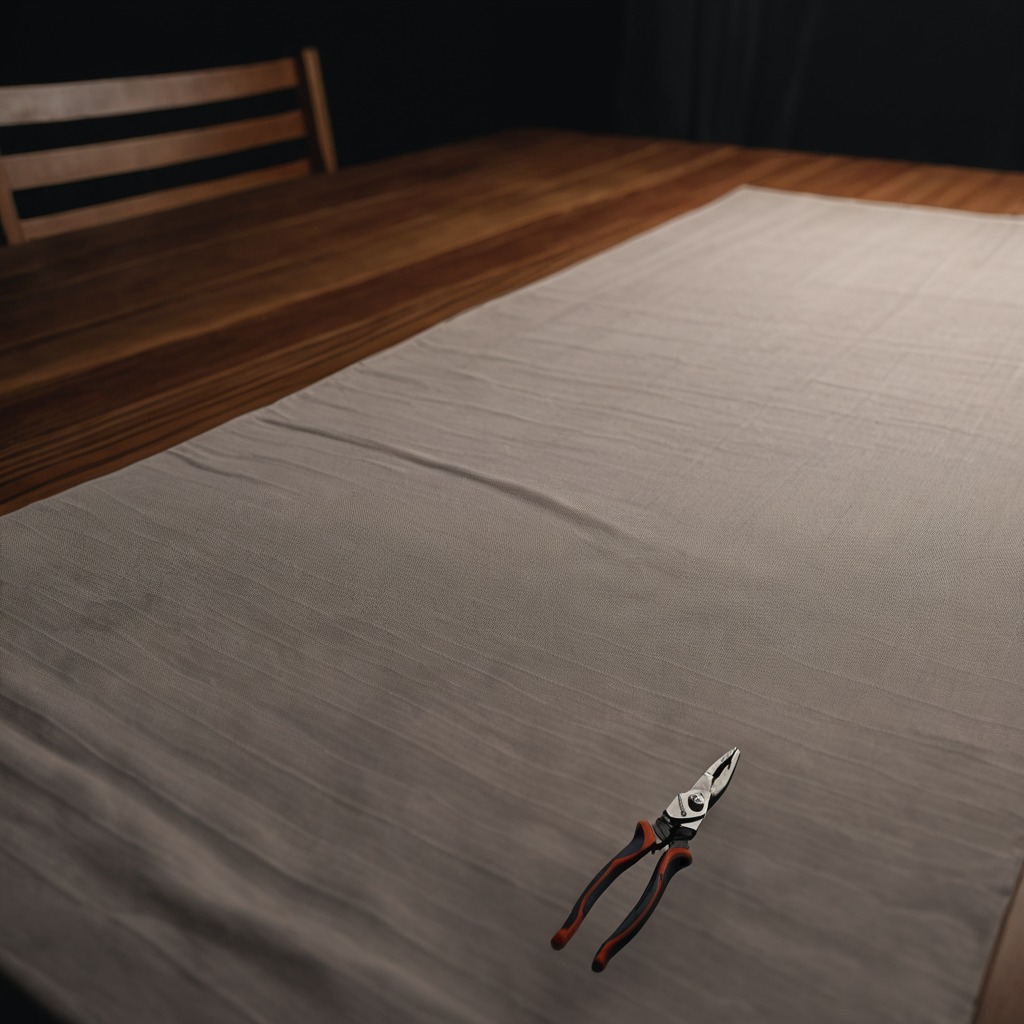
A plier is lying on a wooden table inside a workshop at night.